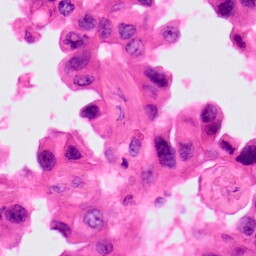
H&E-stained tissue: Lung